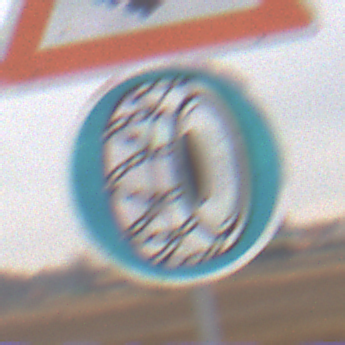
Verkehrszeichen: SchneekettenVorgeschrieben
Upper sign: SchneeOderEisglaette
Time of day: Midday
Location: Outdoor (RoadRail)
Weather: Overcast
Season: NotSpecified
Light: Natural